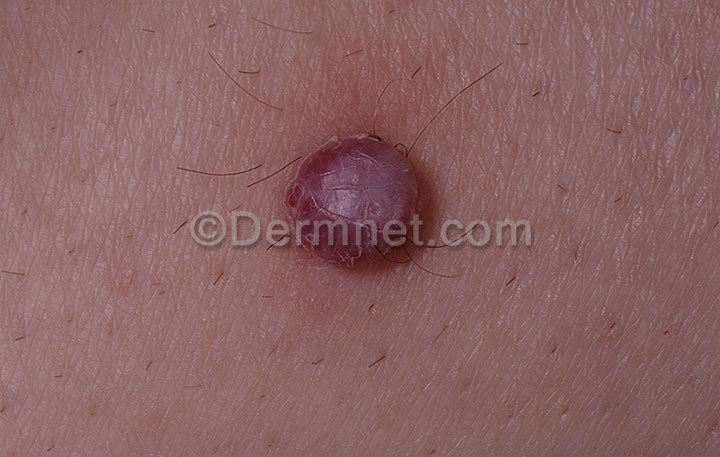
Disease: Vascular Tumors